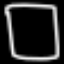
Label: square